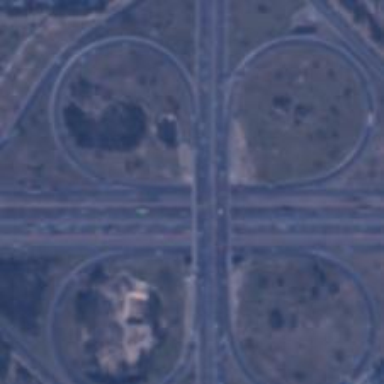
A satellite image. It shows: Motorway junction.